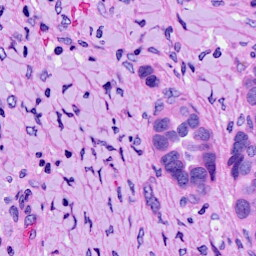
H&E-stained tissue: Ovarian